Question: How do I send this:

I remember that in desktop C# it was MessageBox.Show(All those arguments);
I don't know how to google a question like this because I know nothing about them.. Help?
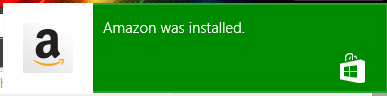
Answer: That's not a 'MessageBox', it's a "toast". Here's the basics - <URL>